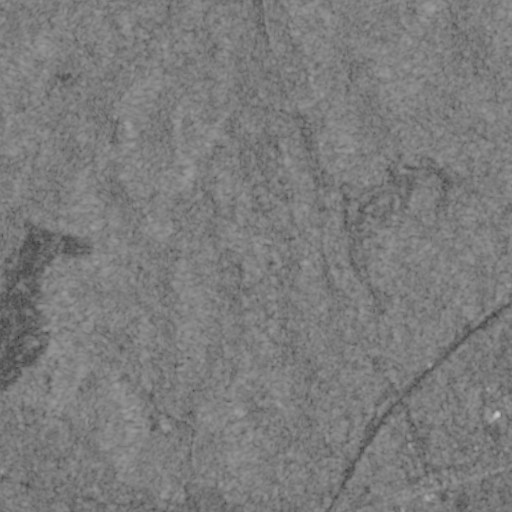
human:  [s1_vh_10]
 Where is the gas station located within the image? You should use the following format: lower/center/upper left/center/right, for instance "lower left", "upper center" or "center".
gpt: The gas station is located in the lower right of the image.
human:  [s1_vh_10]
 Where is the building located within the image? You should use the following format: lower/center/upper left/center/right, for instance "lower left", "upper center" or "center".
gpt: The building is located in the lower right of the image.
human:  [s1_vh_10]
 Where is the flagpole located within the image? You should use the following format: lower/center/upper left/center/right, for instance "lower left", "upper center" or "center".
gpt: The flagpole is located in the lower right of the image.
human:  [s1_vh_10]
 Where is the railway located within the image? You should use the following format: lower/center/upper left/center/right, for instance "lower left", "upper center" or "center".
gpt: The railway is located in the lower of the image.
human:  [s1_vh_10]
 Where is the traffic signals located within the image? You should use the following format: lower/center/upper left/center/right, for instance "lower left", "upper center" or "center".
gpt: The traffic signals is located in the lower right of the image.
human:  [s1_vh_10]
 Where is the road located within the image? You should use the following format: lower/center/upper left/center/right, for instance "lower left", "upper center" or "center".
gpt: There is no road in the image.

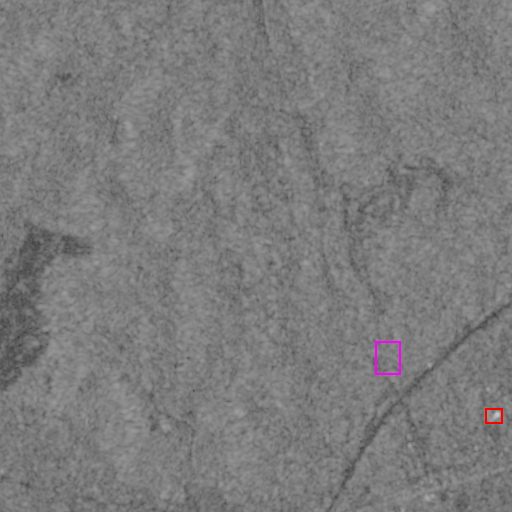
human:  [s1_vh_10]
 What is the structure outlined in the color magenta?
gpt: The structure outlined in magenta is a park.
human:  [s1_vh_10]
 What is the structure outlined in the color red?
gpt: The structure outlined in red is a building.
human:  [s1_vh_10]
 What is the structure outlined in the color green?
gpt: There is no green outline.